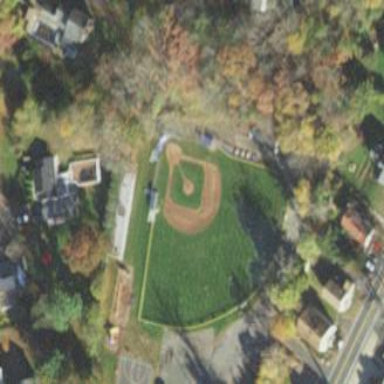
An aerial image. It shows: Grassy baseball pitch for leisure sports.